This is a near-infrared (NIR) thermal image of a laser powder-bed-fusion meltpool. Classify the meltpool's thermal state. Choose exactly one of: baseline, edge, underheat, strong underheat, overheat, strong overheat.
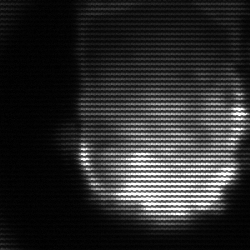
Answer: baseline